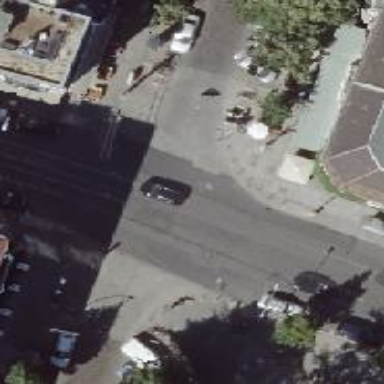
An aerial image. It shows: Unmarked crossing with pedestrian island and kerb extensions on both sides.